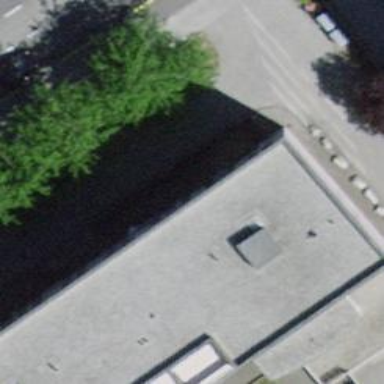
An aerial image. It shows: Veterinary facility.